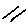
Label: line